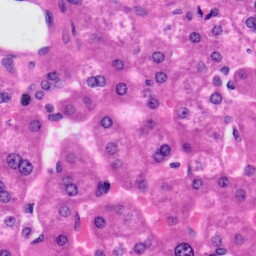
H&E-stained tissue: Liver